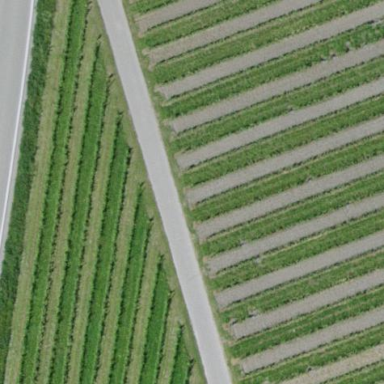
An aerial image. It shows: Vineyard with grape crops.